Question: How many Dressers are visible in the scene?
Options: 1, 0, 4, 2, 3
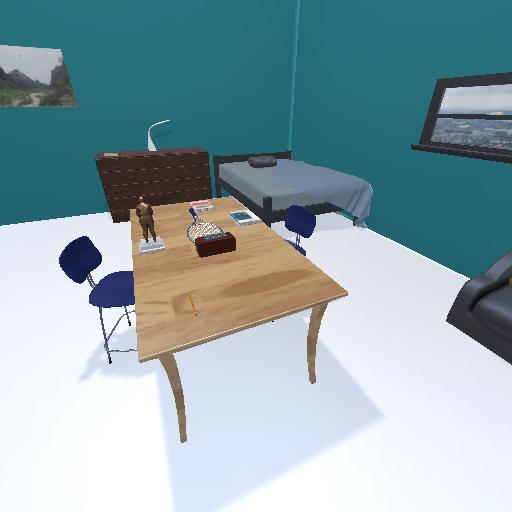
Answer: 1